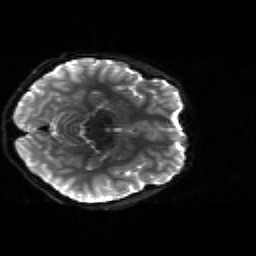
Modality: sbref
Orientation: axial
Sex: male
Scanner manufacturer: siemens
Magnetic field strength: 3 T
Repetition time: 5 s
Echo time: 0.071 s